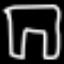
Label: pants